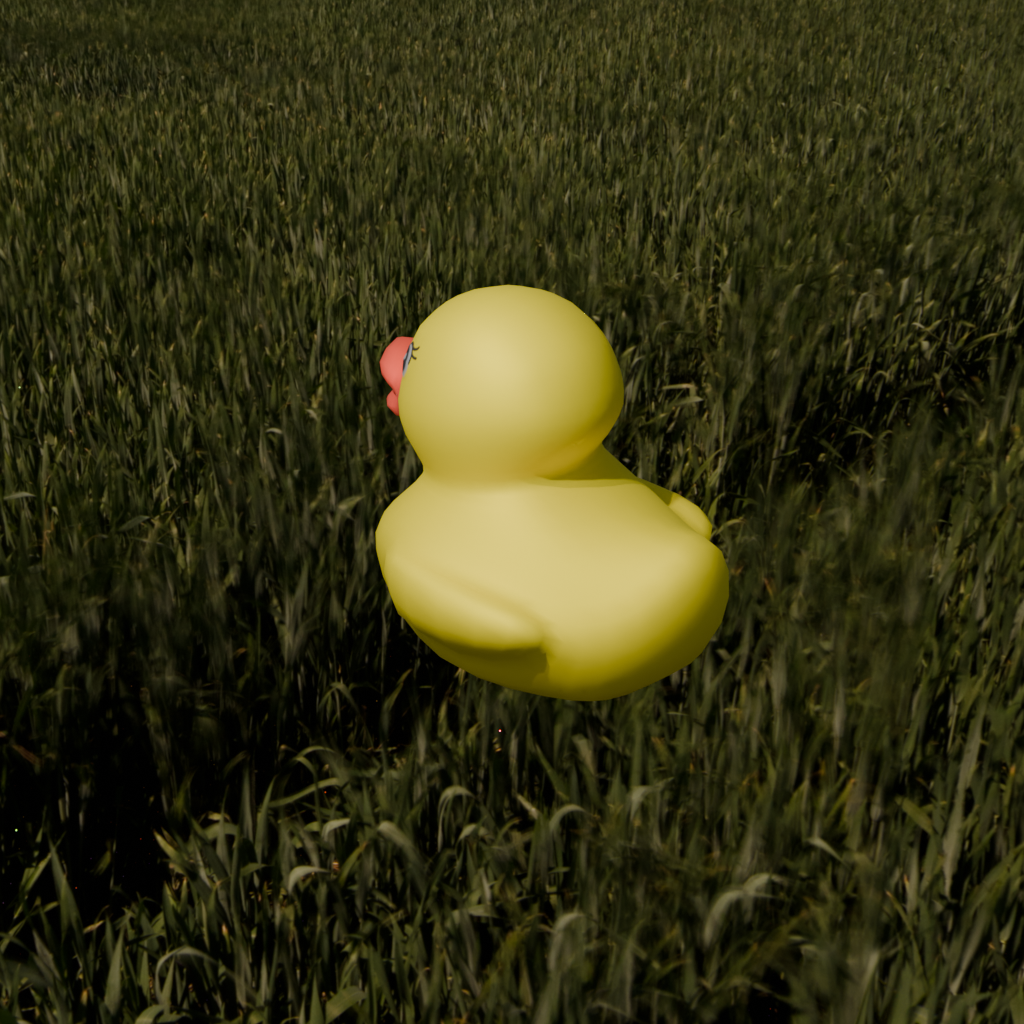
an image of a yellow rubber duck seen from <back_left> in a lush green field under a sunny sky with clouds.